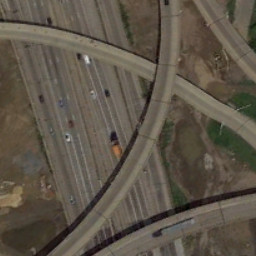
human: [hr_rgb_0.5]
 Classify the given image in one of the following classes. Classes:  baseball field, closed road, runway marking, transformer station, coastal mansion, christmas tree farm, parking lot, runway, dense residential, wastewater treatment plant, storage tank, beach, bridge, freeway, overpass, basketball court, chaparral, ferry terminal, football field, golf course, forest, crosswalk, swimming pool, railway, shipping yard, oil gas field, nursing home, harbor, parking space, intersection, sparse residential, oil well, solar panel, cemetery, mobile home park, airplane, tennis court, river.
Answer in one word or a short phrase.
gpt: overpass